Aerial crown-view tile of a tropical tree (Barro Colorado Island, Panama), acquired 20240716:
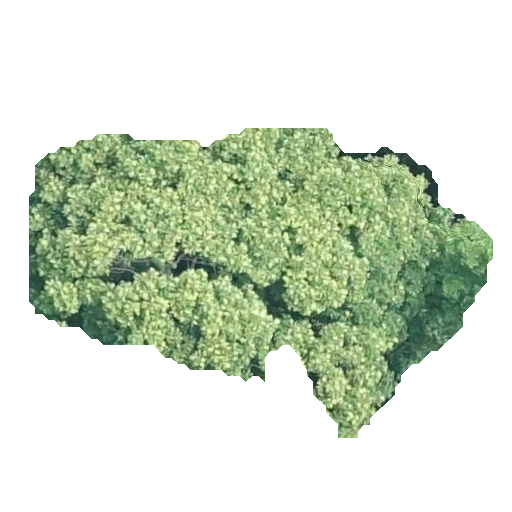
Species: Dipteryx oleifera
GBIF accepted scientific name: Dipteryx oleifera
Crown area: 148.063 m²